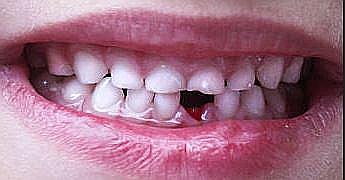
Condition: hypodontia